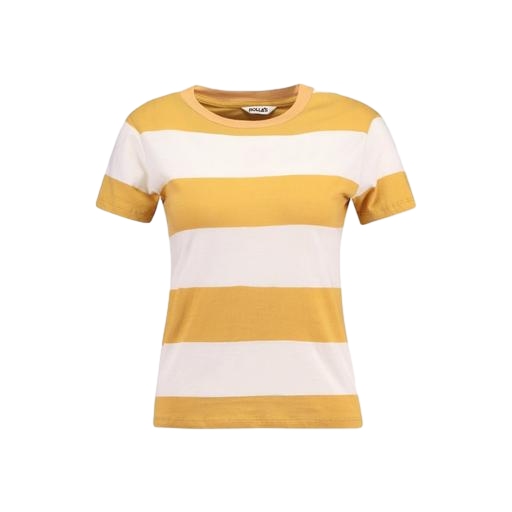
yellow and white t shirt, striped t-shirt, club stripe tee, white background